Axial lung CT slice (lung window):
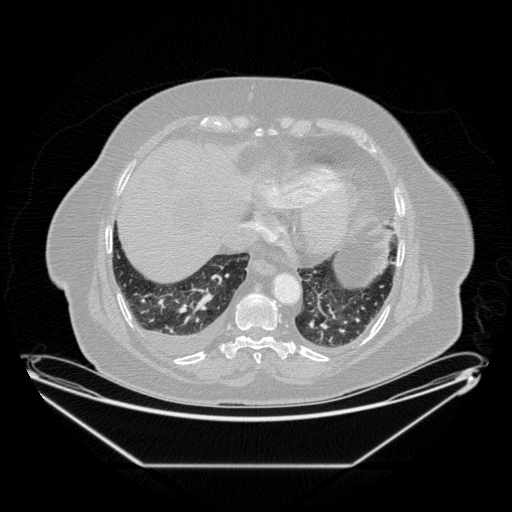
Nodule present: no